Question: How to add the button to the left of the name of graphics in that area marked by red color?

'''
chartPanel.setDomainZoomable(false);
chartPanel.setRangeZoomable(false);
chartPanel.setPopupMenu(null);
frame = new JFrame(Title);
frame.setDefaultCloseOperation(JFrame.EXIT_ON_CLOSE);
frame.add(chartPanel);
frame.pack();
frame.setLocationRelativeTo(null);
frame.setVisible(true);
'''
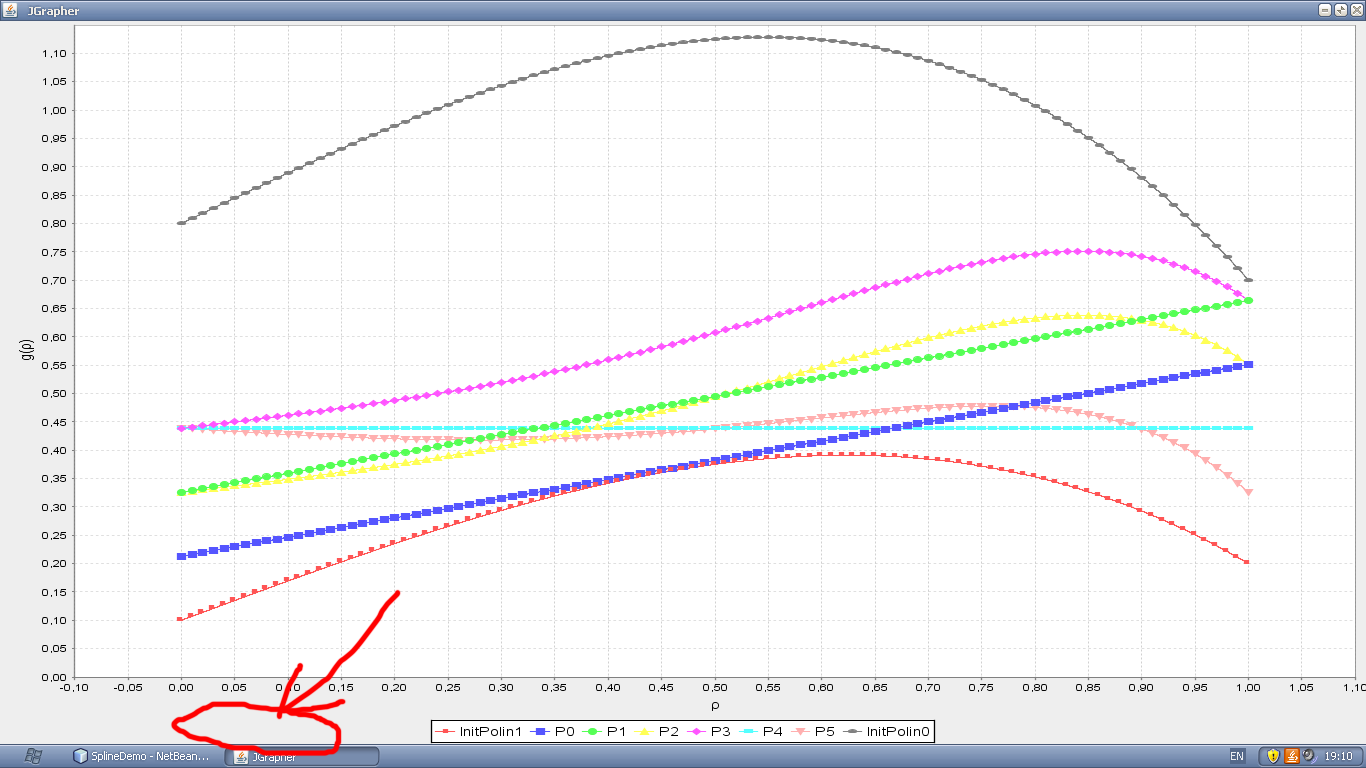
Answer: To facilitate use on a <URL> using 'BorderLayout.SOUTH'.